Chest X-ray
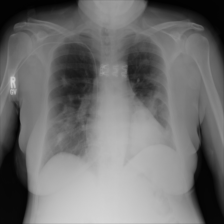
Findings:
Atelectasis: negative
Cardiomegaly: negative
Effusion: negative
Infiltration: negative
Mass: negative
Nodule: negative
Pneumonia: negative
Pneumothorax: negative
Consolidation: negative
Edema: negative
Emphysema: negative
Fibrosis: negative
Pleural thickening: negative
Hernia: negative